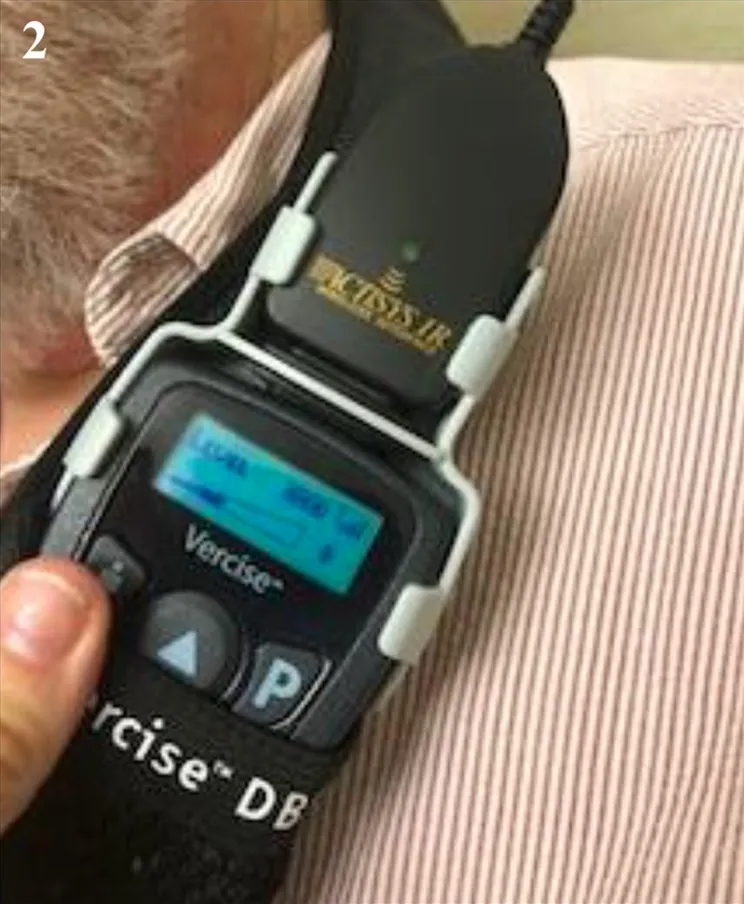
IPG showed a fully charged battery. Official permission was obtained to use Vercise brand name.
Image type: radiology (x_ray)